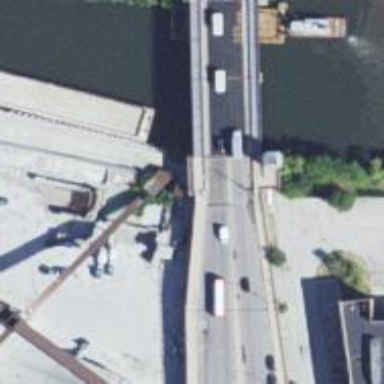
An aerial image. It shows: Viaduct bridge over secondary road.